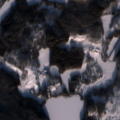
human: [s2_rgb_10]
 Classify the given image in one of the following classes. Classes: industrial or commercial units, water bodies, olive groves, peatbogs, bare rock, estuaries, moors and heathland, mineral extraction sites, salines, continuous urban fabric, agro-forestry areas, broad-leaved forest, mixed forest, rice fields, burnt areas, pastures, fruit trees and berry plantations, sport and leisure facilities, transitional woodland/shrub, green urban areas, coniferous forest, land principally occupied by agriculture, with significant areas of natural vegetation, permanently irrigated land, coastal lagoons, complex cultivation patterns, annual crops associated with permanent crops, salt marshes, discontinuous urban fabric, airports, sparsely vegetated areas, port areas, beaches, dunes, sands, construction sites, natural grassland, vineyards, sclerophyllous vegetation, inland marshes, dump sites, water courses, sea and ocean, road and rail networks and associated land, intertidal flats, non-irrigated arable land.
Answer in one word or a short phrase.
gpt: land principally occupied by agriculture, with significant areas of natural vegetation, coniferous forest, mixed forest, water bodies